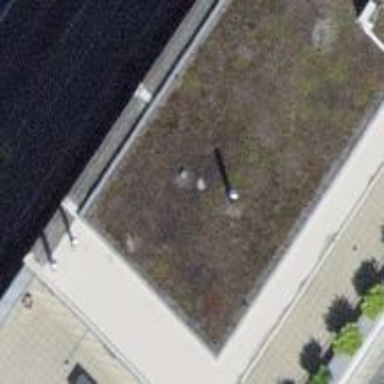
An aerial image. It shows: Police building.